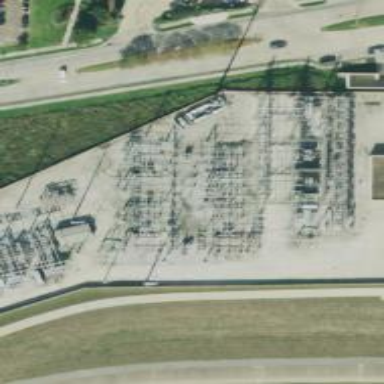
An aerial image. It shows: Switch used for power control.